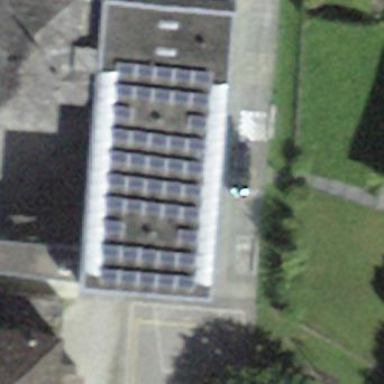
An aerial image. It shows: School building.